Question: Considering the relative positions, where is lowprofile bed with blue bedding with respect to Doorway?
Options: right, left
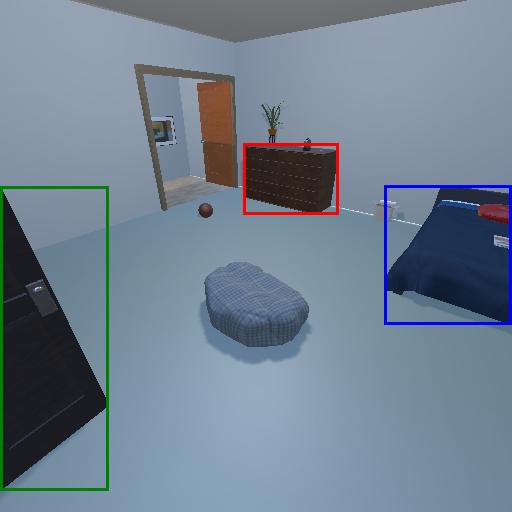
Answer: right